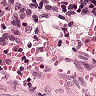
Metastatic tissue present: no